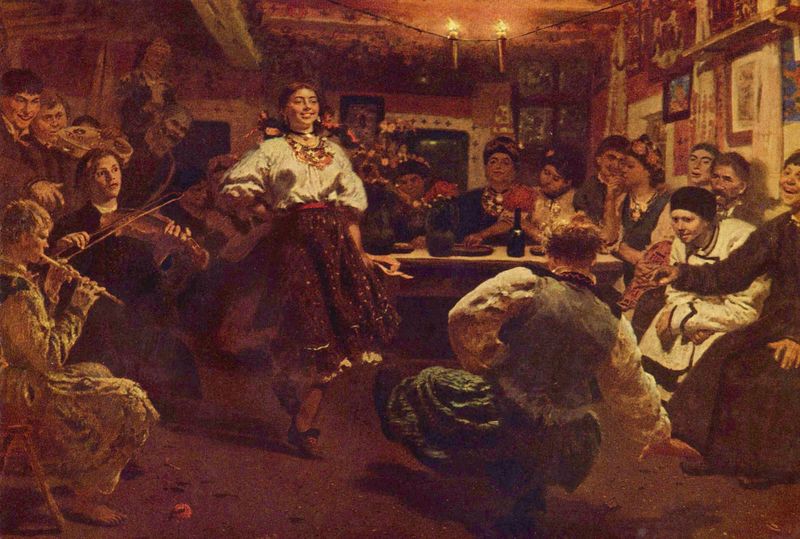
Titel: Abendgesellschaft
Künstler: Ilja Jefimowitsch Repin
Standort: Moskva
Institution: Tretjakow-Galerie
Schlagwörter: dunkel, feuer, gemälde, gruppe, mann, schatten, weiß, frauen, grün, menschen, abend, bewegung, blumen, braun, bunt, fenster, frau, hell, holz, hüte, kleid, lampen, licht, männer, raum, schmuck, schwarz, stuhl, szene, tisch, zimmer, rot, fest, gesellschaft, party, rock, tanz, feier, flasche, kneipe, lokal, mütze, trinken, wand, bluse, falten, haarschmuck, kleidung, teller, bildnis, innenraum, porträt, boden, land, interieur, sitzend, decke, familie, innen, paar, musik, musiker, tanzen, tänzerin, bauern, genre, apfel, lächeln, farbig, füße, bilder, röcke, zuschauer, zöpfe, blusen, russland, kette, dorf, bauernhof, bank, saal, wein, spielen, zopf, freizeit, kerze, kerzen, balken, stube, halsschmuck, weste, freude, bauer, wände, lachen, zigeuner, hocken, gaststätte, heiter, kranz, lustig, tracht, flöte, geige, geigenspieler, geiger, violine, zigeunerin, leben, pfarrer, singen, ländlich, tonig, kapelle, dreck, menschengruppe, trachten, atmosphäre, breughel, hochzeit, russen, träger, fackel, flöten, tänzer, spaß, flötenspieler, fidel, gasthaus, schänke, wirtshaus, tradition, russisch, plakate, tamburin, paare, deckenbalken, fackeln, rustikal, tragbalken, folklore, volkstanz, musikanten, freunde, abendgesellschaft, pumphose, ungarn, irland, tanzend, flötist, familienfest, anfeuern, misiker, blüse, dorfgesellschaft, dorfleute, freizei, mazurka, schummerlicht, zurufe, zigeuner spielen auf zum tanz, flaschd